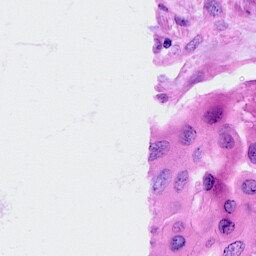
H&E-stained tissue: Cervix